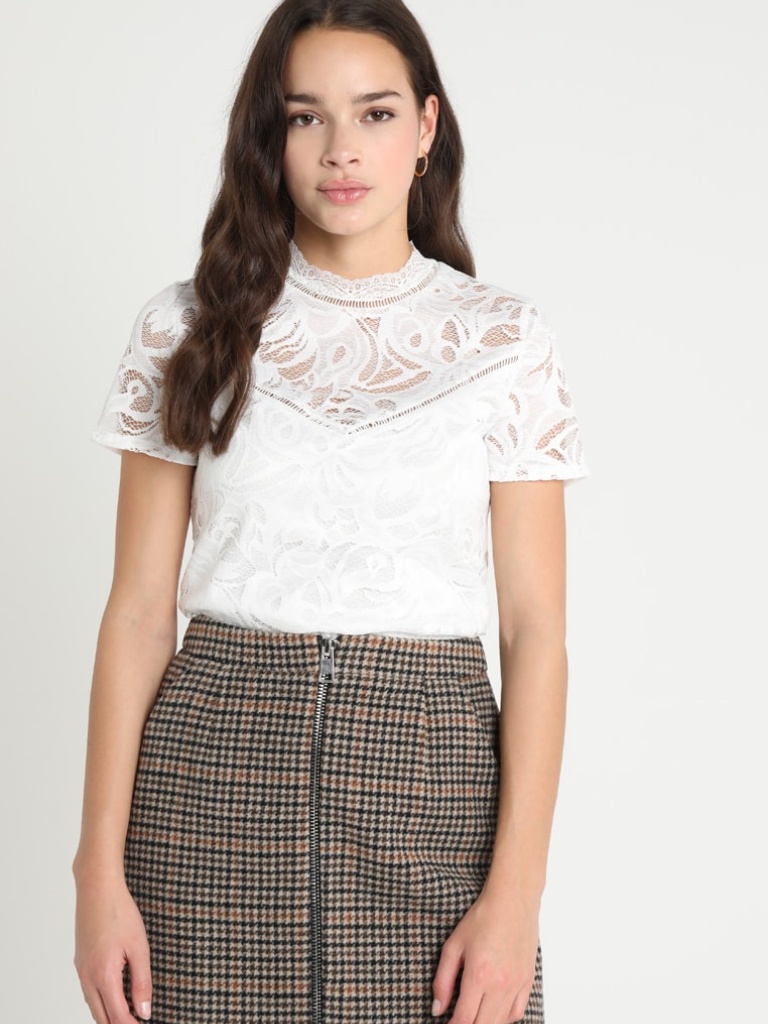
lace fitted short sleeve hip length Fully Tucked in crew blouse